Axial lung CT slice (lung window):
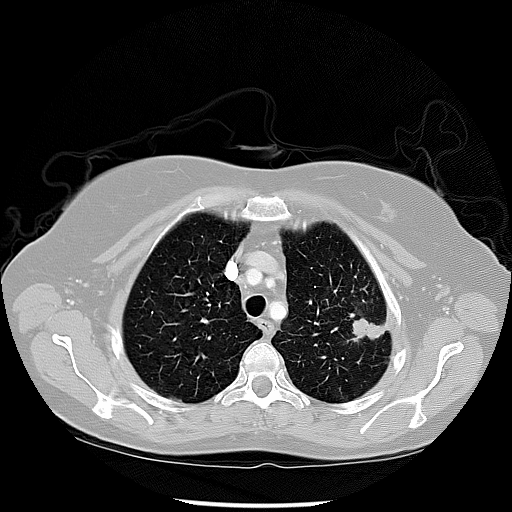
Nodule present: yes
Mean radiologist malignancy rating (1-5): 4